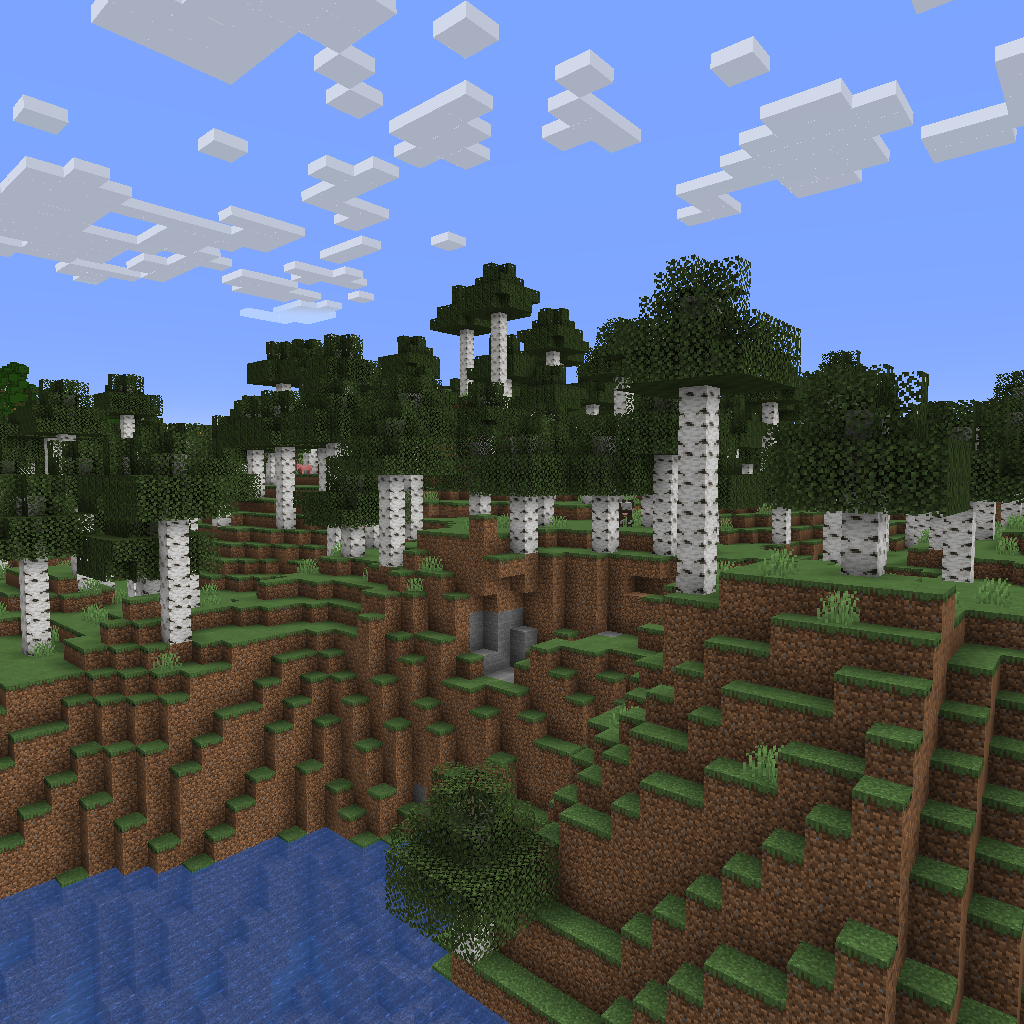
birch forest on top of hill next to water